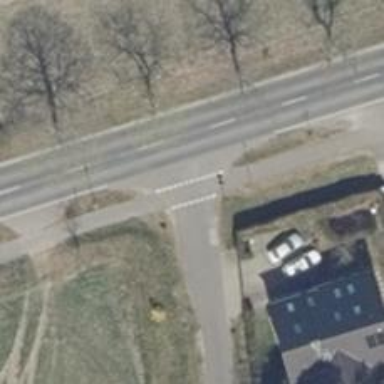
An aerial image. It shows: Unmarked road crossing.